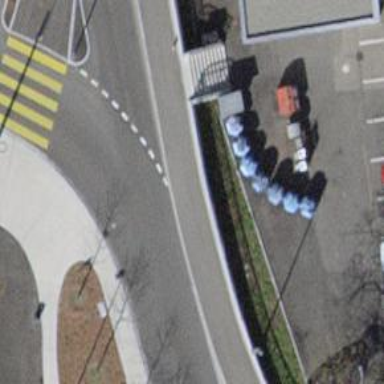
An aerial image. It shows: Secondary road with asphalt surface and sidewalks on both sides. The road features roundabout at the junction.